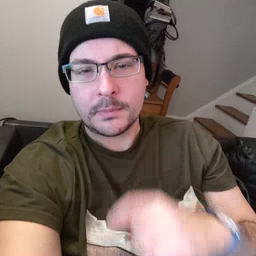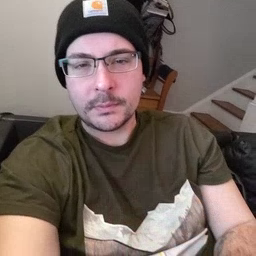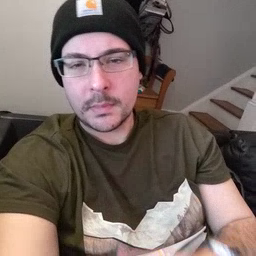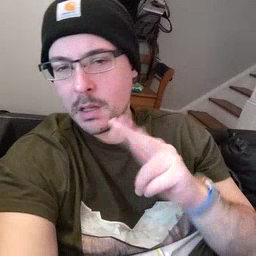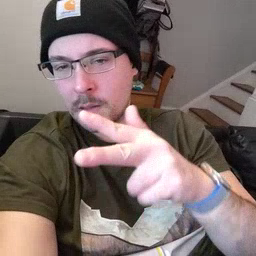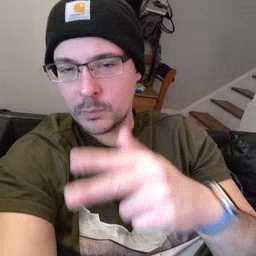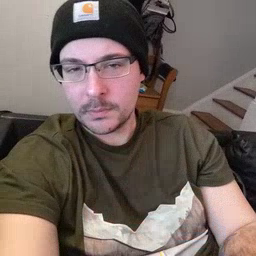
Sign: helicopter